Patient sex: M
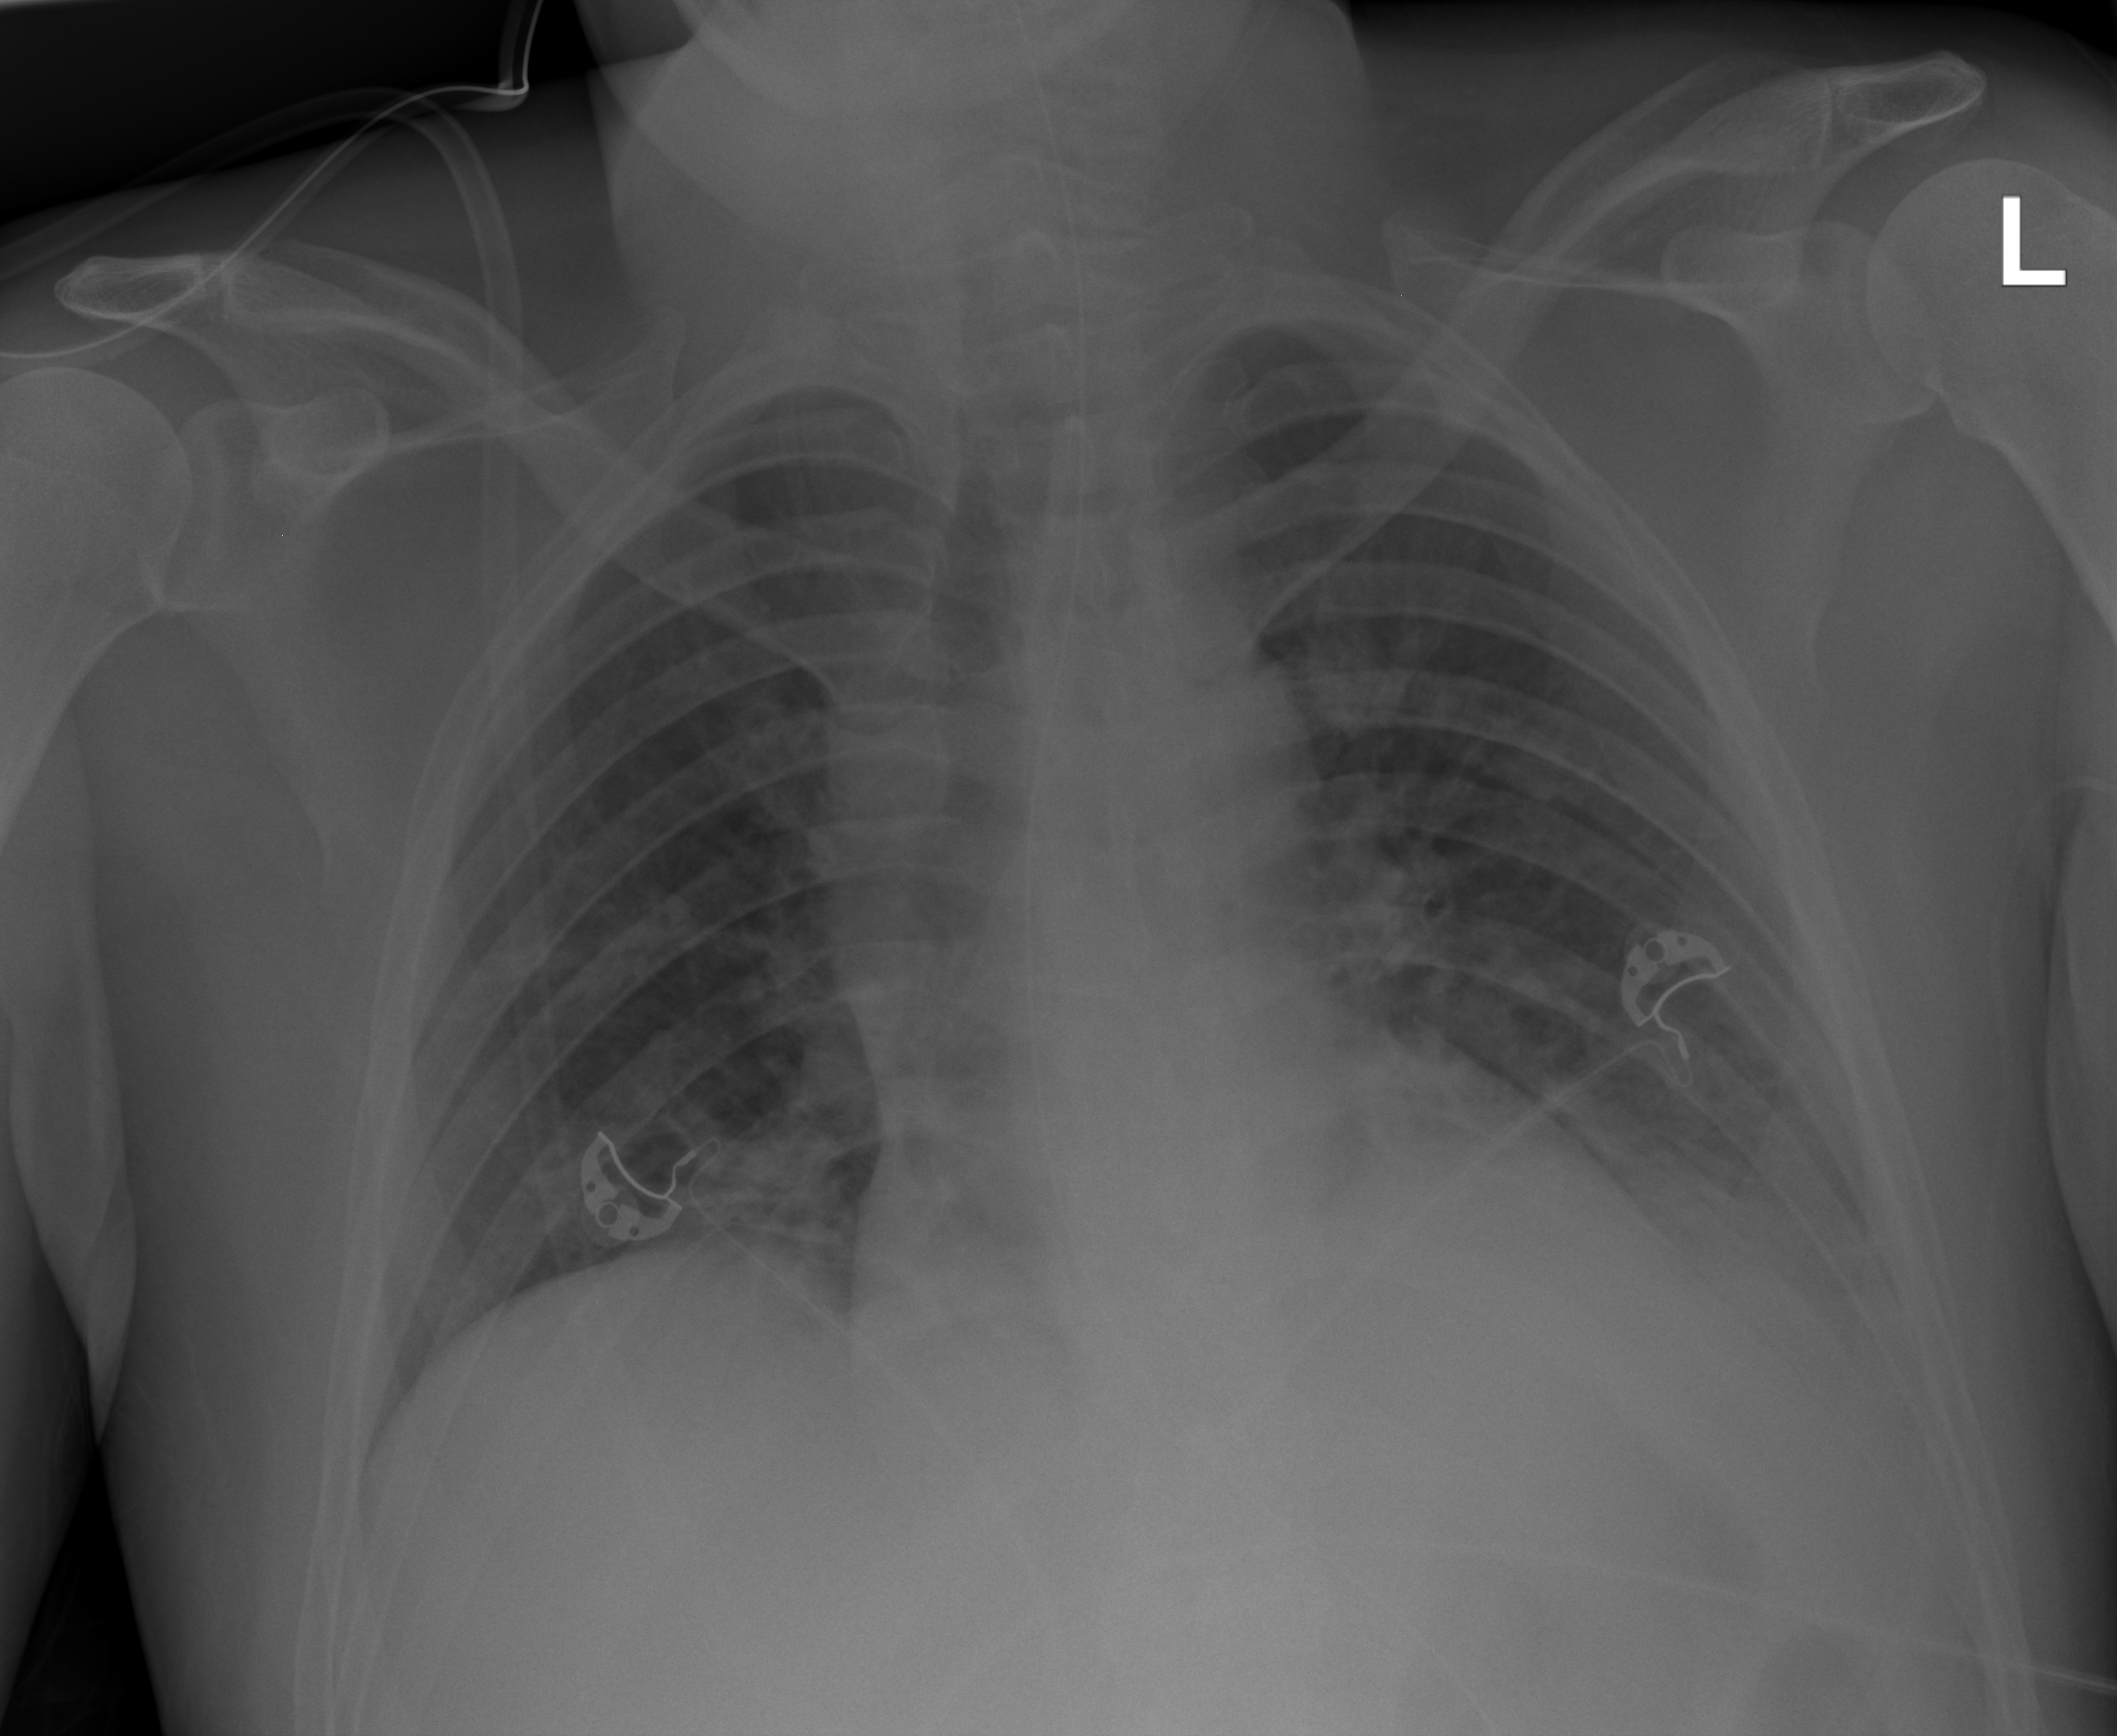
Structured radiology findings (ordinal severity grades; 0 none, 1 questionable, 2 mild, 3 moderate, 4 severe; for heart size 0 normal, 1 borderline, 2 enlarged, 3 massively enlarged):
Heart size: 0
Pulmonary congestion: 0
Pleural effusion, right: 0
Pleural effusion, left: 2
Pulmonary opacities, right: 0
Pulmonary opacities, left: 0
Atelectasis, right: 0
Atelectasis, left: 2